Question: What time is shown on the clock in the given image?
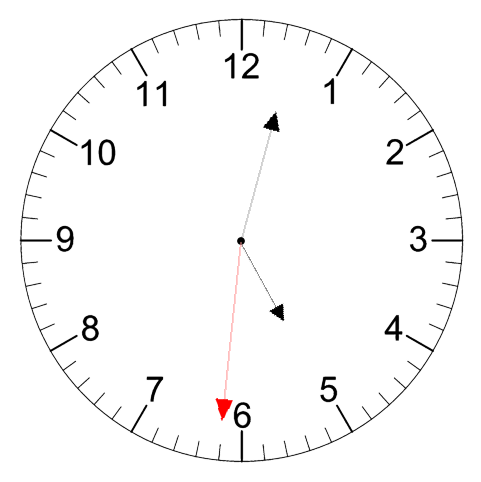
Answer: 05:02:31